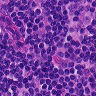
Metastatic tissue present: no